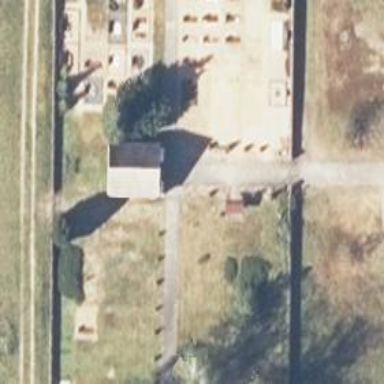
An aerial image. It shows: Cemetery.